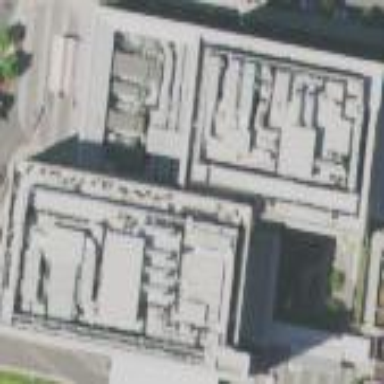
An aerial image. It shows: Hospital building providing healthcare services.